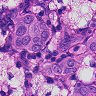
Metastatic tissue present: yes